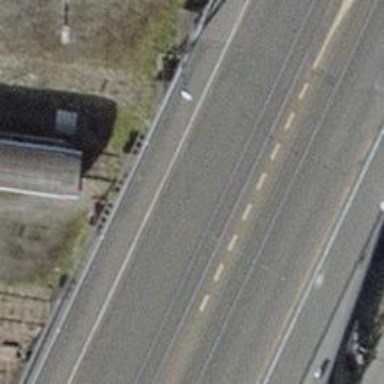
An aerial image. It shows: Primary highway bridge with separate sidewalks on both sides. The surface of the bridge is asphalt.